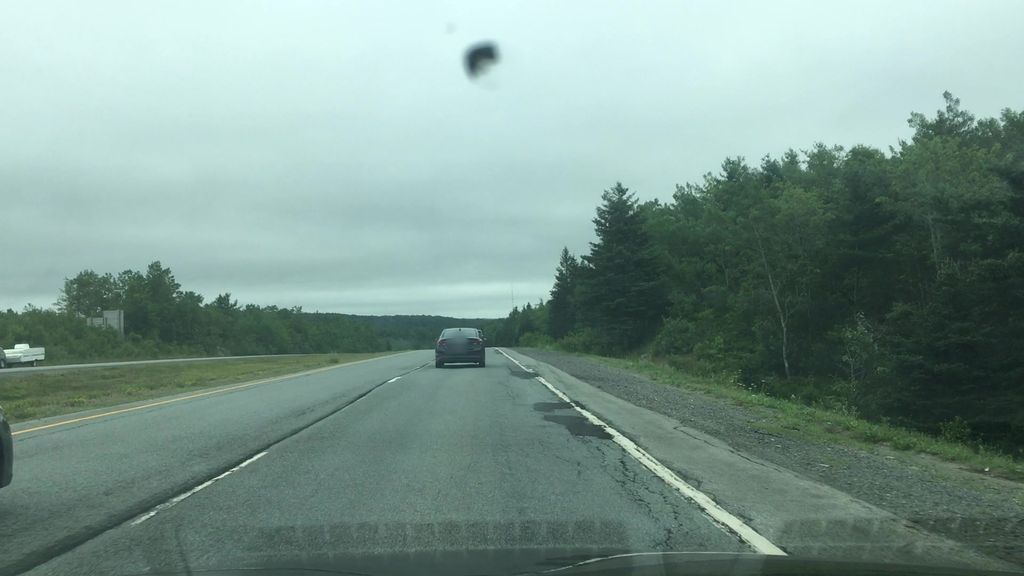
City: halifax